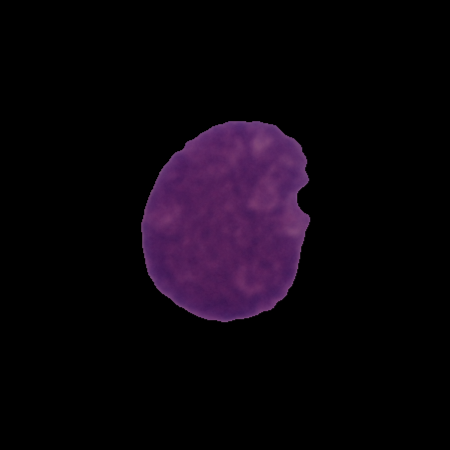
Label: cancer